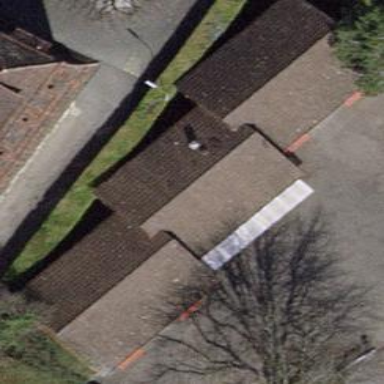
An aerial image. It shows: School building with gabled roof.